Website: lowes
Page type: payment
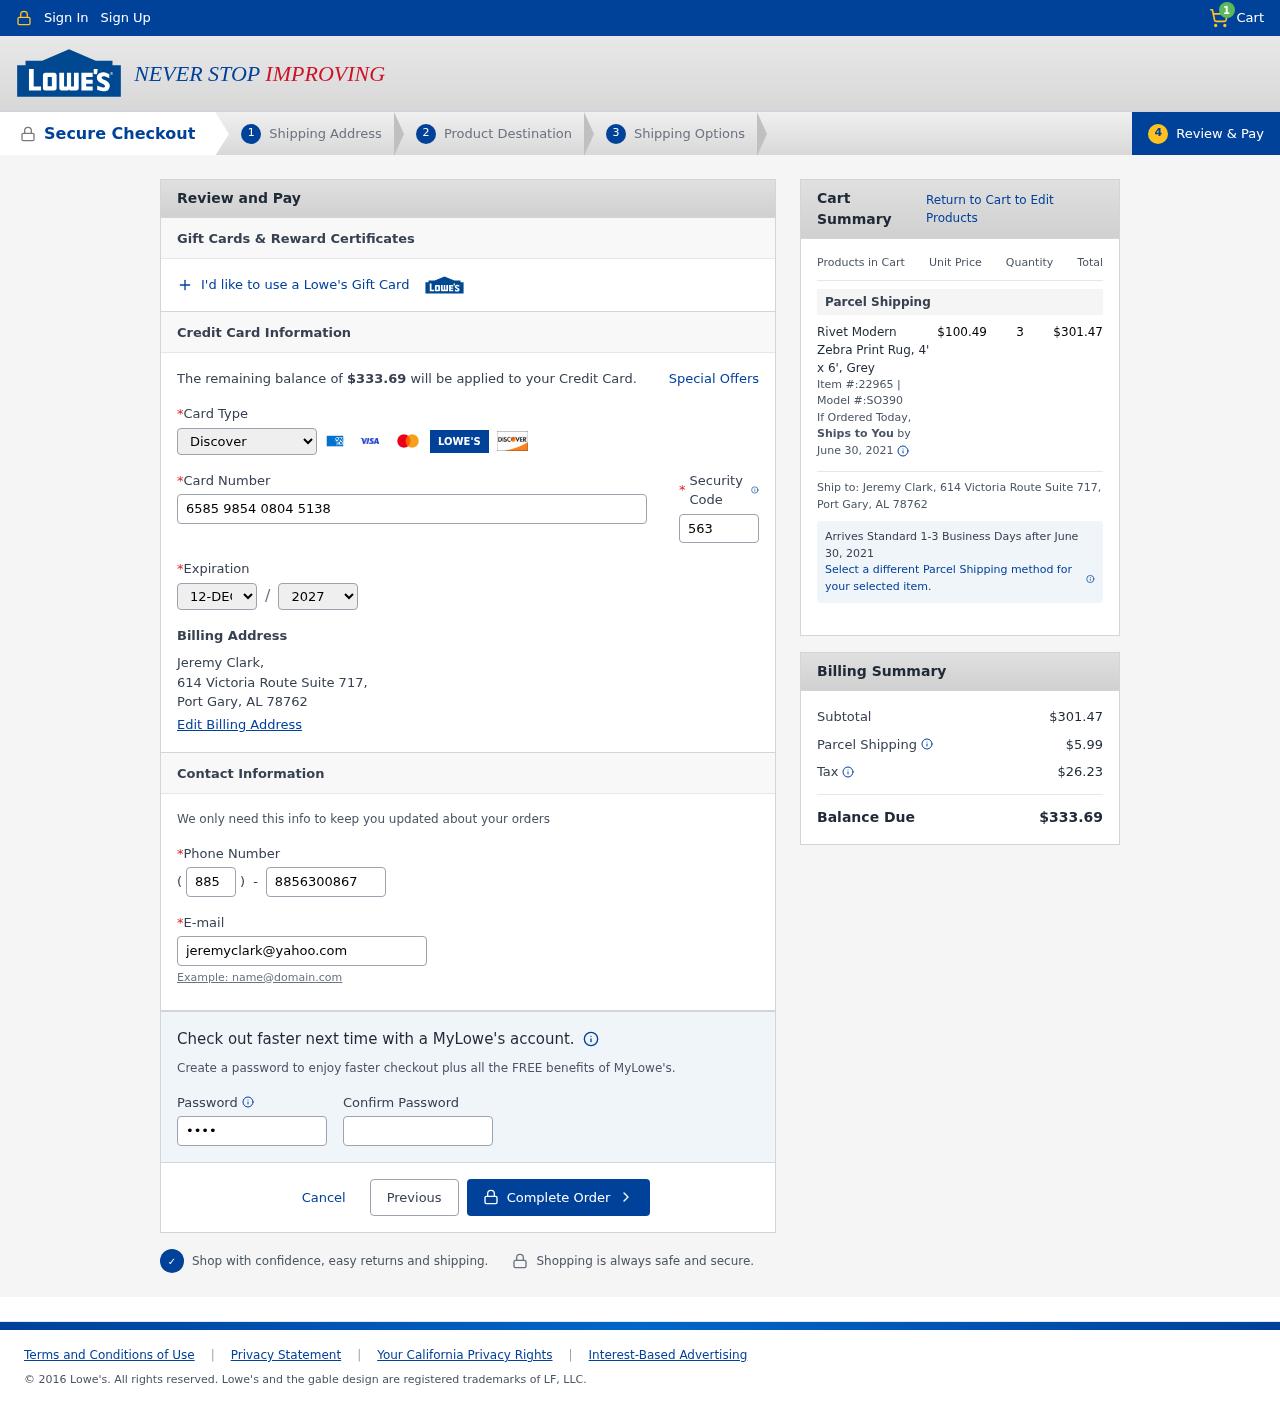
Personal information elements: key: PII_CARD_CVV
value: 563
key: PII_CARD_EXPIRY_MONTH
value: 12
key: PII_CARD_EXPIRY_YEAR
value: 27
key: PII_CARD_NUMBER
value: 6585 9854 0804 5138
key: PII_CARD_TYPE
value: Discover
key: PII_CITY_STATE_ZIP
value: Port Gary, AL 78762
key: PII_EMAIL
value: jeremyclark@yahoo.com
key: PII_FULLNAME
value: Jeremy Clark,
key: PII_PHONE
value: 8856300867
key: PII_PHONE_AREA
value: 885
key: PII_STREET
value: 614 Victoria Route Suite 717,
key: PII_FULLNAME2
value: Jeremy Clark
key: PII_STREET2
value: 614 Victoria Route Suite 717
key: PII_CITY_STATE_ZIP2
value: Port Gary, AL 78762
Product elements: key: PRODUCT1_NAME
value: Rivet Modern Zebra Print Rug, 4' x 6', Grey
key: PRODUCT1_PRICE
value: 100.49
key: PRODUCT1_QUANTITY
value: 3
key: PRODUCT1_ITEM
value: Item #:22965
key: PRODUCT1_MODEL
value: Model #:SO390
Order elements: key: ORDER_NUM_ITEMS
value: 1
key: ORDER_TOTAL
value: $333.69
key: ORDER_SHIPPING_DATE
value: June 30, 2021
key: ORDER_SUBTOTAL
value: $301.47
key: ORDER_SHIPPING_DATE2
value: June 30, 2021
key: ORDER_SHIPPING_COST
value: $5.99
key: ORDER_TAX
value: $26.23